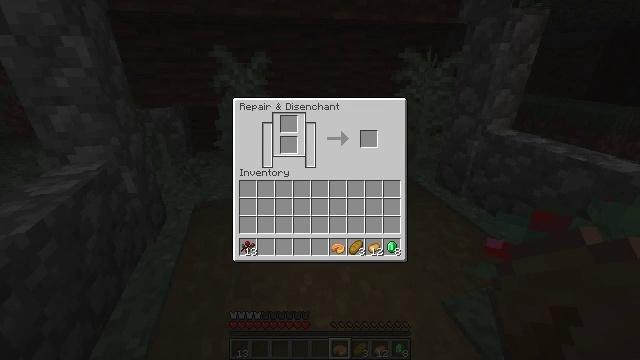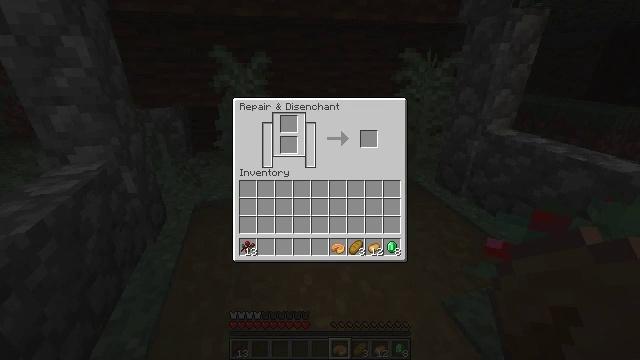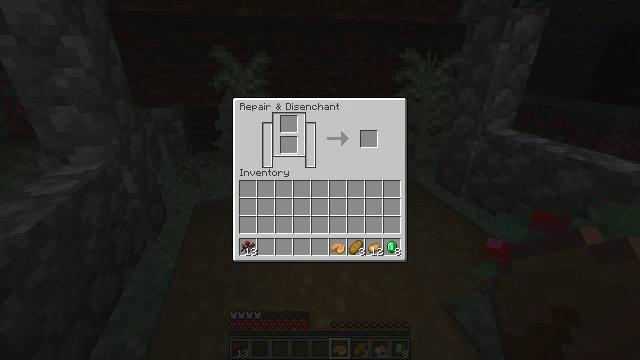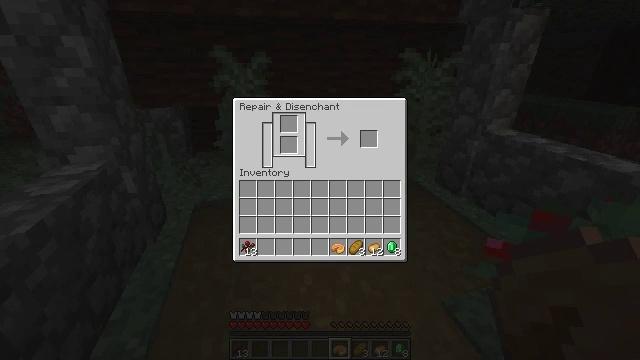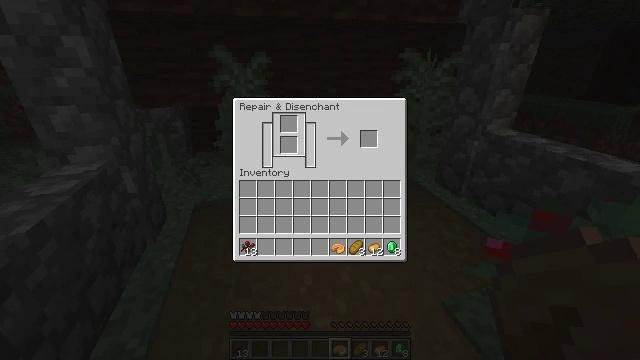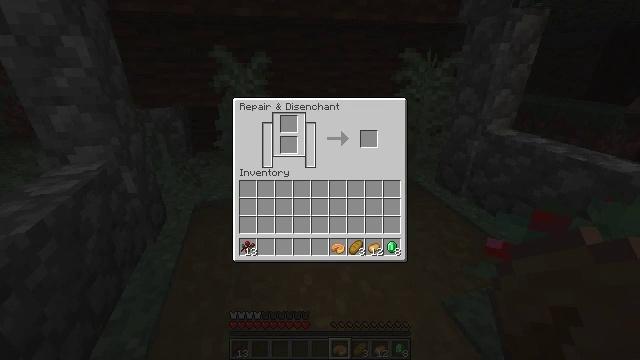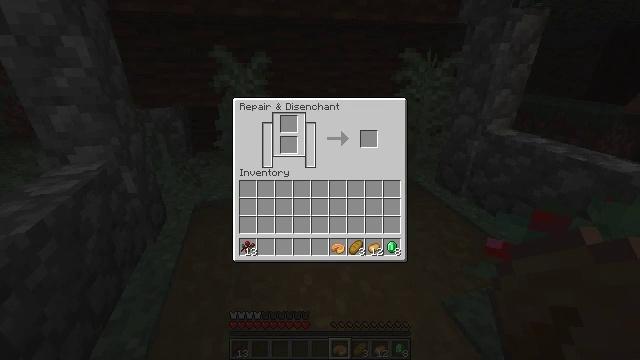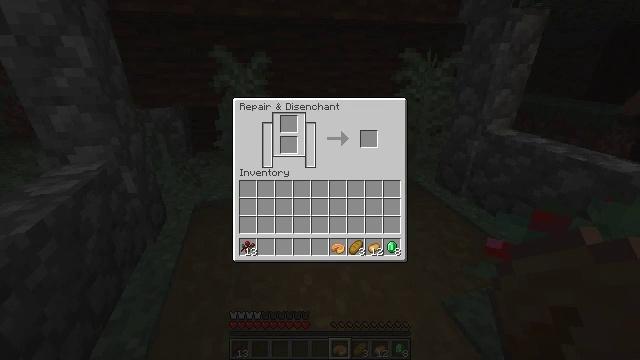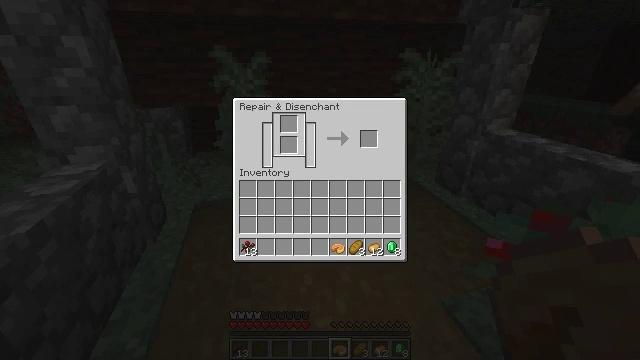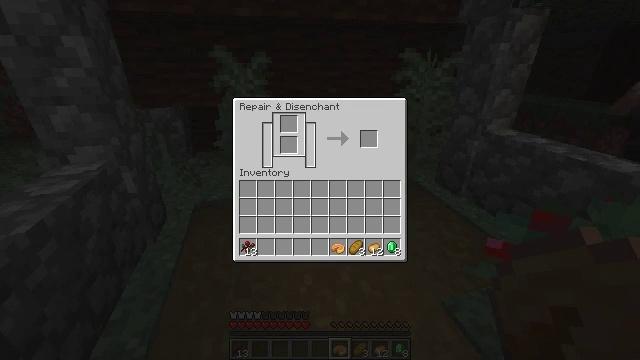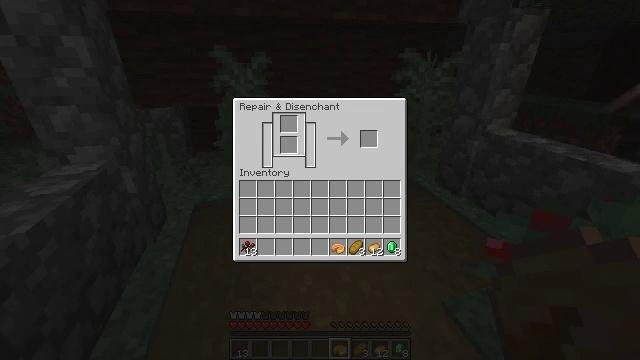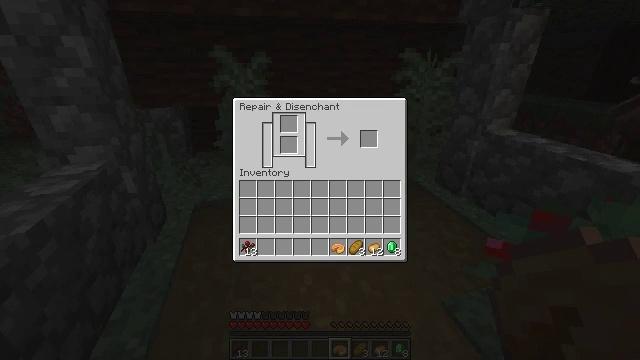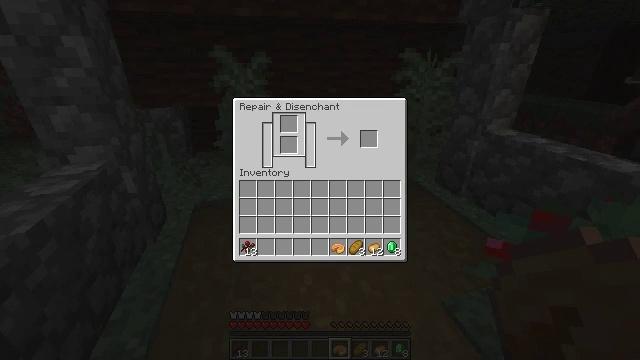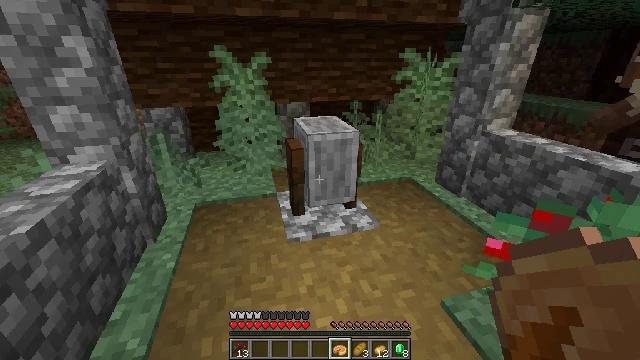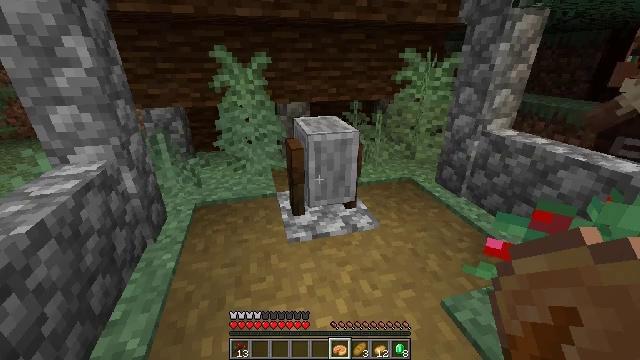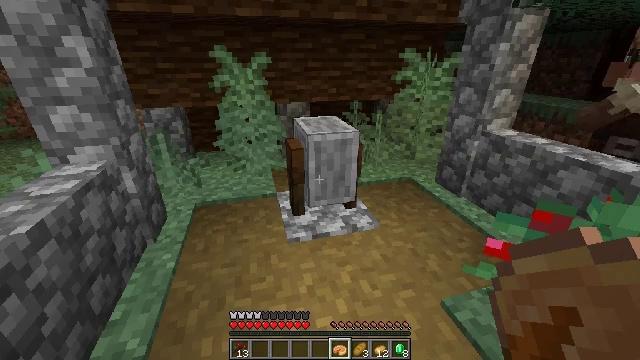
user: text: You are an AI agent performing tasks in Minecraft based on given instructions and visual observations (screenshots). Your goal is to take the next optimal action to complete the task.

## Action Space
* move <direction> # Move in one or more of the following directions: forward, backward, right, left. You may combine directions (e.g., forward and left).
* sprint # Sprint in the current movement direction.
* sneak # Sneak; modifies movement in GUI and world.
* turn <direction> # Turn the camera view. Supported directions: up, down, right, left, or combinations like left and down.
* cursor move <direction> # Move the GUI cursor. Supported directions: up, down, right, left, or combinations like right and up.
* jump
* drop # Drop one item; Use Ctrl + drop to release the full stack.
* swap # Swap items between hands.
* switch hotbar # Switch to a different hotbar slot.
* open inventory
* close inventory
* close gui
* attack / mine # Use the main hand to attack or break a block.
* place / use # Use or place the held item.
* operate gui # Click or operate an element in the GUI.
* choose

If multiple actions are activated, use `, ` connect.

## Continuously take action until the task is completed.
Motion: motion action
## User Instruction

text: Mine the purple carpet for reuse.
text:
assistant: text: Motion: no_op
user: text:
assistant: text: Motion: no_op
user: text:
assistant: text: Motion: no_op
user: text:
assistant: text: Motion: no_op
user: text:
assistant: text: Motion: no_op
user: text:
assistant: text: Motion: no_op
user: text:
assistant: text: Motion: no_op
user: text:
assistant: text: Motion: no_op
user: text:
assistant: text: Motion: no_op
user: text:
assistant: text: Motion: no_op
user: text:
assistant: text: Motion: no_op
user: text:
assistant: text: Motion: no_op
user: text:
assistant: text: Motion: no_op
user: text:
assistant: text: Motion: close gui
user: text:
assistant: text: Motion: no_op
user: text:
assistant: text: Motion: no_op
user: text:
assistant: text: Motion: turn right
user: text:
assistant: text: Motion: turn right
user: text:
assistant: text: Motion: turn right
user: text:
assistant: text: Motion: move right, turn right
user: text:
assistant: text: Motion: move right, turn right
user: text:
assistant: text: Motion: move right, turn right
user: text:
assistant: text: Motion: move forward and move right, turn right
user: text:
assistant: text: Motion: move forward and move right, turn right
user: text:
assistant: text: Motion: move forward and move right
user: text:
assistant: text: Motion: move forward and move right
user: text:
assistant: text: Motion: move forward
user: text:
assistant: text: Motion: move forward
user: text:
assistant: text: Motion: move forward
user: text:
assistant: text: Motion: move forward